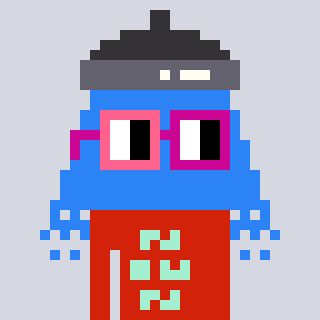
a pixel art character with square pink and red glasses, a shower-shaped head and a red-colored body on a cool background